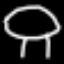
Label: mushroom